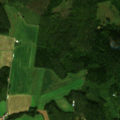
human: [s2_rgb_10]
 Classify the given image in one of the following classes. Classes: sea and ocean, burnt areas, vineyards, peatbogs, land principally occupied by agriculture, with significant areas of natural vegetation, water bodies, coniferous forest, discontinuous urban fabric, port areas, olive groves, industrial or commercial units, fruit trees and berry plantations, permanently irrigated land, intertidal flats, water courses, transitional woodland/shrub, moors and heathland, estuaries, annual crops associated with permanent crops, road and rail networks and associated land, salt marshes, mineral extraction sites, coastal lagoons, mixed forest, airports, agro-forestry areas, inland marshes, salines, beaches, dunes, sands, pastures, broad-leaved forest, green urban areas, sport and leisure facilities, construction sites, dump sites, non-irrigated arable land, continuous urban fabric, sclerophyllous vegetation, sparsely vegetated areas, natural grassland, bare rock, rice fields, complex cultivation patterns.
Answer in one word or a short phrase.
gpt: non-irrigated arable land, land principally occupied by agriculture, with significant areas of natural vegetation, coniferous forest, mixed forest